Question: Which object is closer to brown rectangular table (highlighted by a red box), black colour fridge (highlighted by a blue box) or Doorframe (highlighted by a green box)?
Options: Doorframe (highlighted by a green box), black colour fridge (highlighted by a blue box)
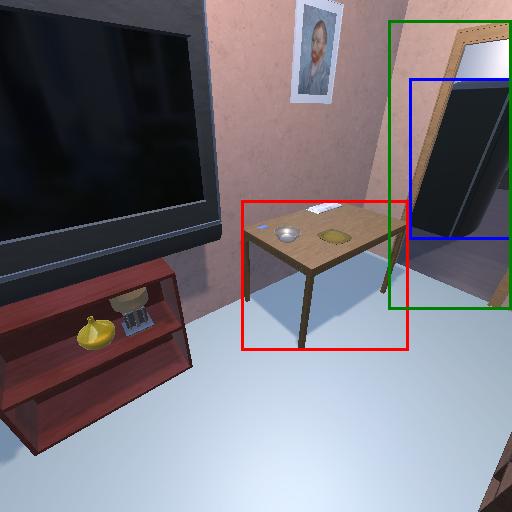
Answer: Doorframe (highlighted by a green box)